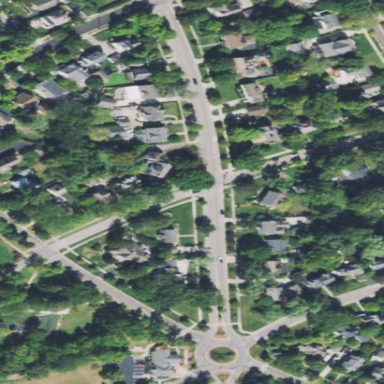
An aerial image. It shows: Sidewalk.